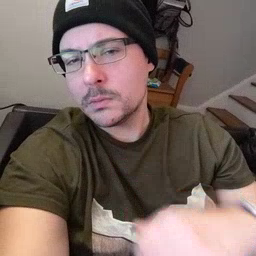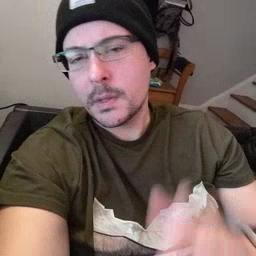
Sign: old